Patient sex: M
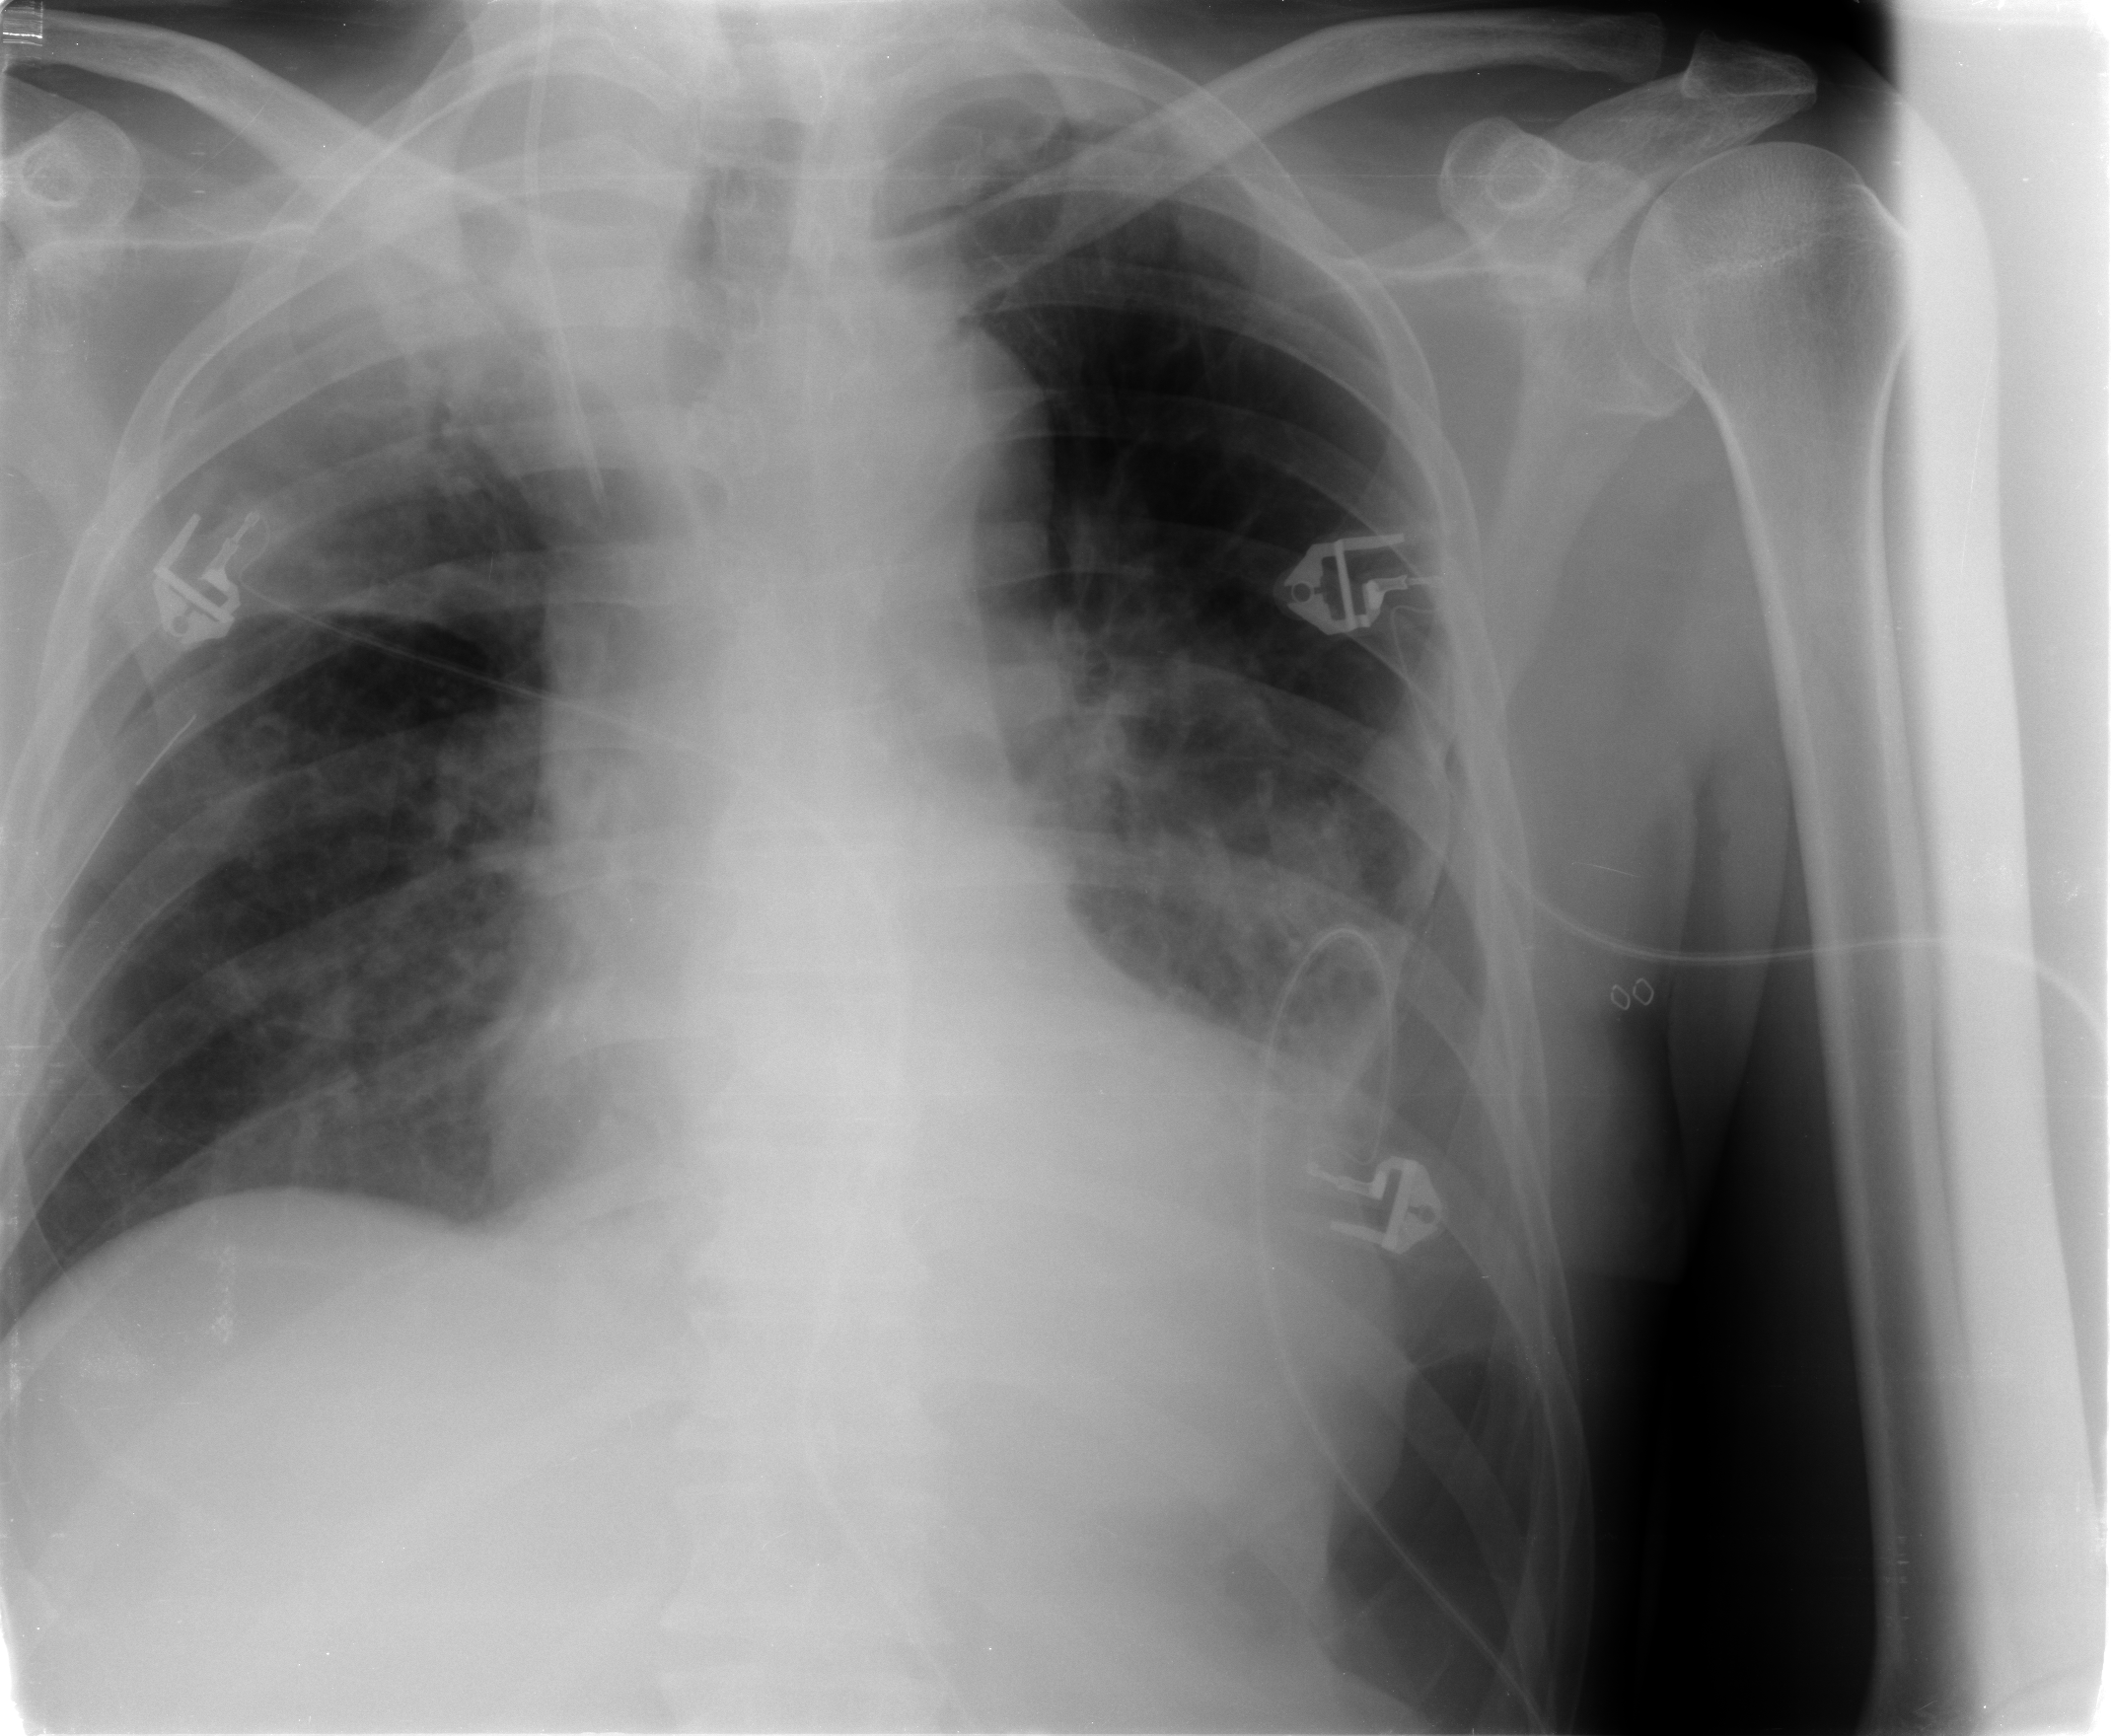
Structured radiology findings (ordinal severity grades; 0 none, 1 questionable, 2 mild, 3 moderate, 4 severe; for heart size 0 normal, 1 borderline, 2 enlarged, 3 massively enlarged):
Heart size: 2
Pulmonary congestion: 1
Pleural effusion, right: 0
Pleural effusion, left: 0
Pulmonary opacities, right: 3
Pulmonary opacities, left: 2
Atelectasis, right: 2
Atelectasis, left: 2